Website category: camera
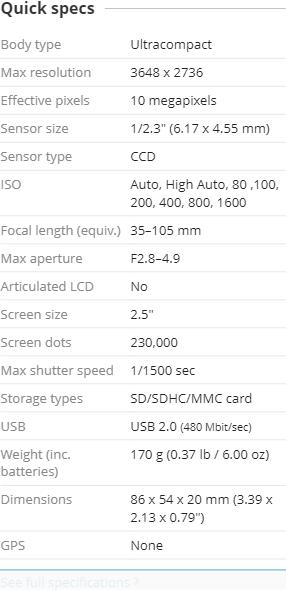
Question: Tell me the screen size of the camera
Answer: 2.5

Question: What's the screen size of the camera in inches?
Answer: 2.5

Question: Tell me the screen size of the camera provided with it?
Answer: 2.5

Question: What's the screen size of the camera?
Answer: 2.5

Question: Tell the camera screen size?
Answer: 2.5

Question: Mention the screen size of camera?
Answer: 2.5

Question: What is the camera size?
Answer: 2.5

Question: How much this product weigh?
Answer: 170 g (0.37 lb / 6.00 oz )

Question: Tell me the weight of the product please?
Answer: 170 g (0.37 lb / 6.00 oz )

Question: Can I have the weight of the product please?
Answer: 170 g (0.37 lb / 6.00 oz )

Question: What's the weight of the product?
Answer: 170 g (0.37 lb / 6.00 oz )

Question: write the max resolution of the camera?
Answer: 3648 x 2736

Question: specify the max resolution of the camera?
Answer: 3648 x 2736

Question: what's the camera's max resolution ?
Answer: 3648 x 2736

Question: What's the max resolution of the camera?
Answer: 3648 x 2736

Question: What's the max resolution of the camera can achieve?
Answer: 3648 x 2736

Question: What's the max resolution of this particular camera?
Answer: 3648 x 2736

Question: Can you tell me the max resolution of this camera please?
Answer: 3648 x 2736

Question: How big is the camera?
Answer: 86 x 54 x 20 mm (3.39 x 2.13 x 0.79 )

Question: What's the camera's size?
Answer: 86 x 54 x 20 mm (3.39 x 2.13 x 0.79 )

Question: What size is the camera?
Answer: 86 x 54 x 20 mm (3.39 x 2.13 x 0.79 )

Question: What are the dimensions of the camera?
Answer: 86 x 54 x 20 mm (3.39 x 2.13 x 0.79 )

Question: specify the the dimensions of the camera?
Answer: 86 x 54 x 20 mm (3.39 x 2.13 x 0.79 )

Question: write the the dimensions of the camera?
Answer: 86 x 54 x 20 mm (3.39 x 2.13 x 0.79 )

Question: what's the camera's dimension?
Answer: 86 x 54 x 20 mm (3.39 x 2.13 x 0.79 )